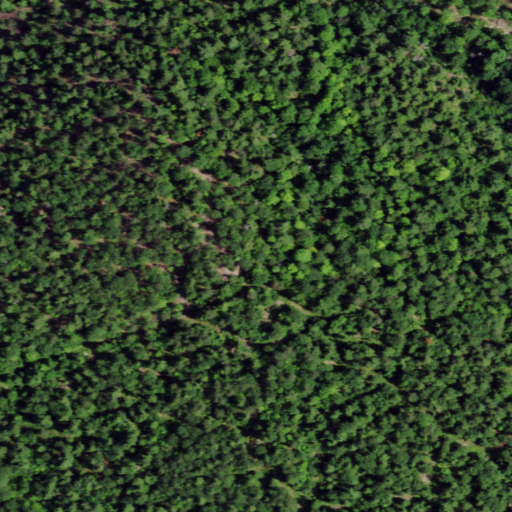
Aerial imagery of mountain in New York named Lynch Mountain containing mixed forest, deciduous forest, and evergreen forest